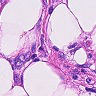
Metastatic tissue present: yes